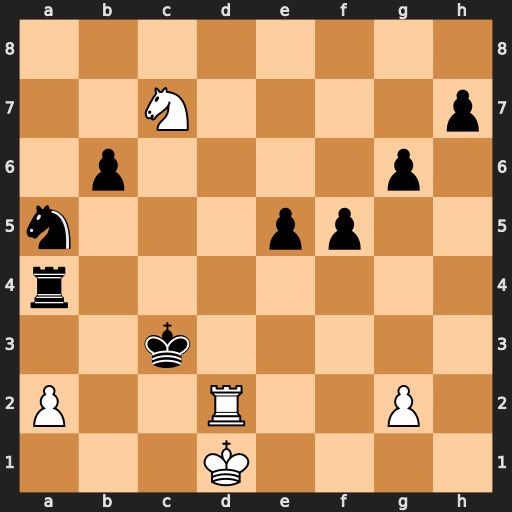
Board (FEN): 8/2N4p/1p4p1/n3pp2/r7/2k5/P2R2P1/3K4
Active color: w
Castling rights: -
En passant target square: -
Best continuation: Nd5+ Kc4 Nxb6+ Kb5 Nxa4